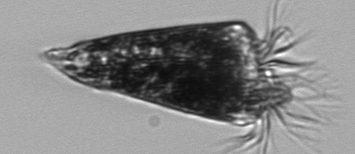
Label: Strombidium_tintinnodes